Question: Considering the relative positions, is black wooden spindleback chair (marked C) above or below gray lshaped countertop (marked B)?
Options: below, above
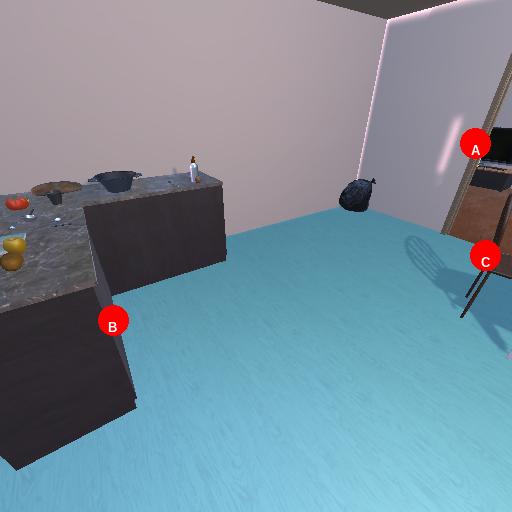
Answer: below